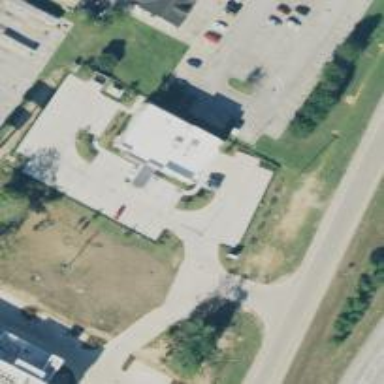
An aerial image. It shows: Healthcare clinic.